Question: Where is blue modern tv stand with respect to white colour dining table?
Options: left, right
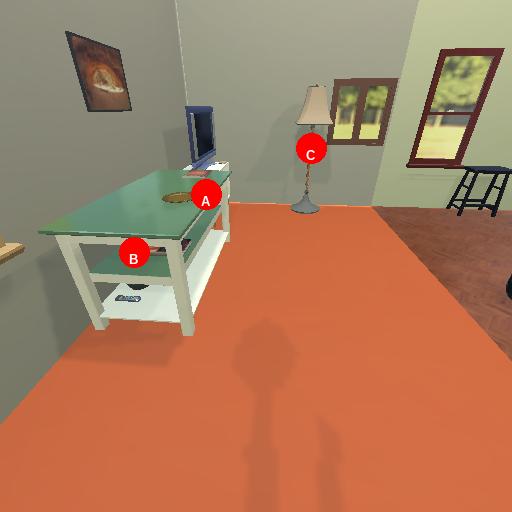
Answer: left